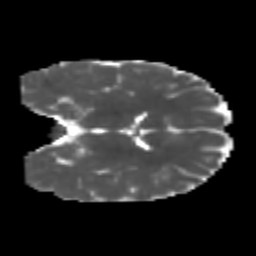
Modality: MD
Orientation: coronal
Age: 6
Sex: male
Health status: healthy